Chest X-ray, AP view. Patient: 78 years old, sex F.
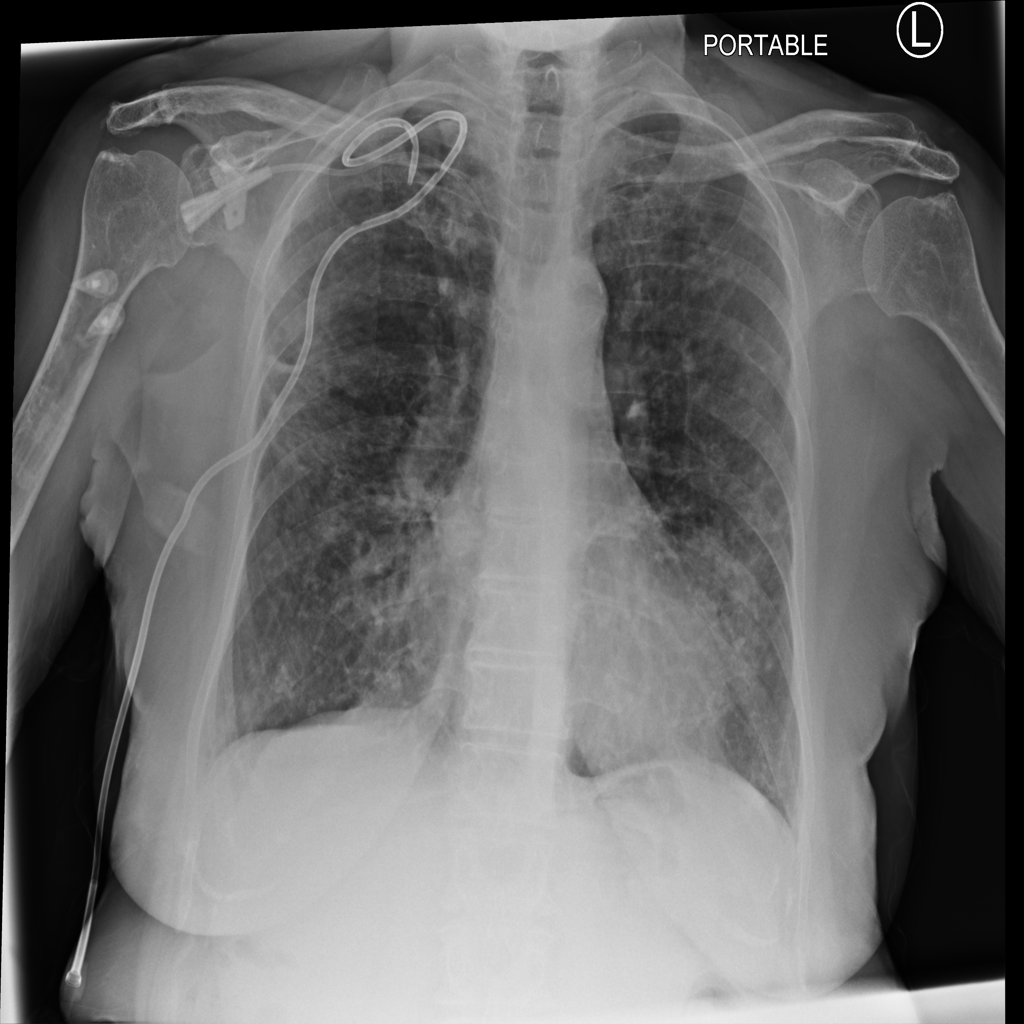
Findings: Pneumothorax